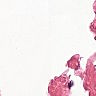
Metastatic tissue present: no